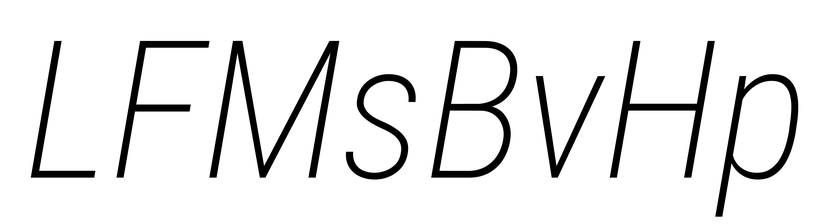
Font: Roboto-Italic_Condensed_ExtraLight_Italic